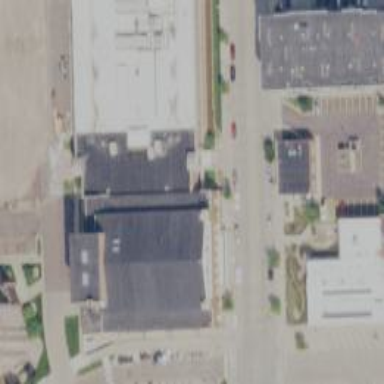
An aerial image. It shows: Healthcare clinic.